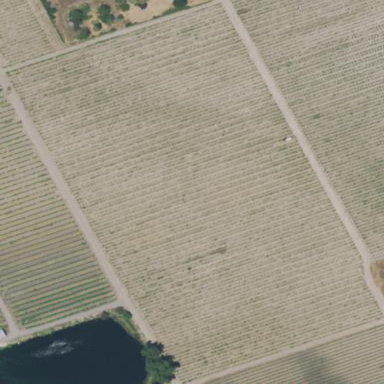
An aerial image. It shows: Vineyard with grape crops.